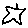
Label: star